This continuous-wavelet-transform scalogram was computed from a bearing vibration snapshot. Classify the bearing condition as one of: normal, inner_race, outer_race, ball.
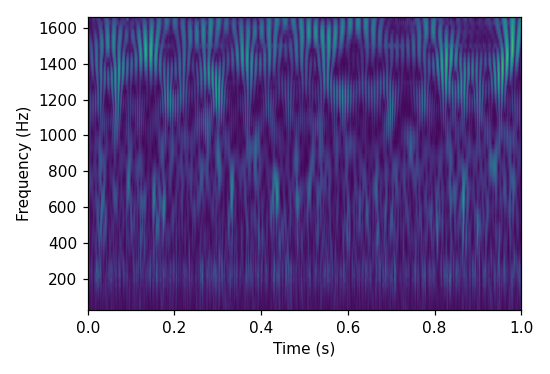
Answer: normal